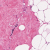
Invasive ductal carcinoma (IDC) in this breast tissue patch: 0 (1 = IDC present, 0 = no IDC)